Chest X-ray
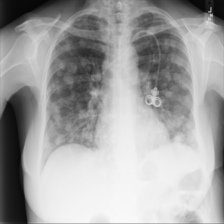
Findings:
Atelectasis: negative
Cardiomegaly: negative
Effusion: negative
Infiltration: negative
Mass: positive
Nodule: negative
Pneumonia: negative
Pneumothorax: negative
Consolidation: negative
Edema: negative
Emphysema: negative
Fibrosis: negative
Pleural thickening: negative
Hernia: negative